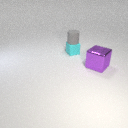
large purple metal cube to the right of small cyan rubber cube